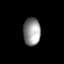
Tissue: lung
Cell type: Fibroblasts
Senescence score: 0.6246
Nuclear area (px): 465
Mean DAPI intensity: 147.239